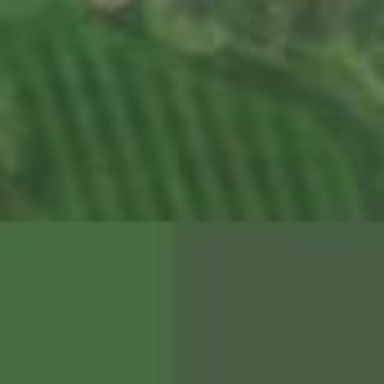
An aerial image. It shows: Golf fairway surrounded by grass.